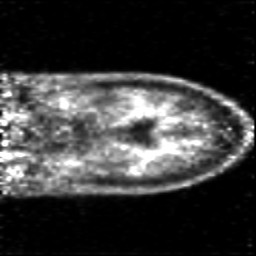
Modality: PET
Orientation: coronal
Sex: male
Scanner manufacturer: siemens